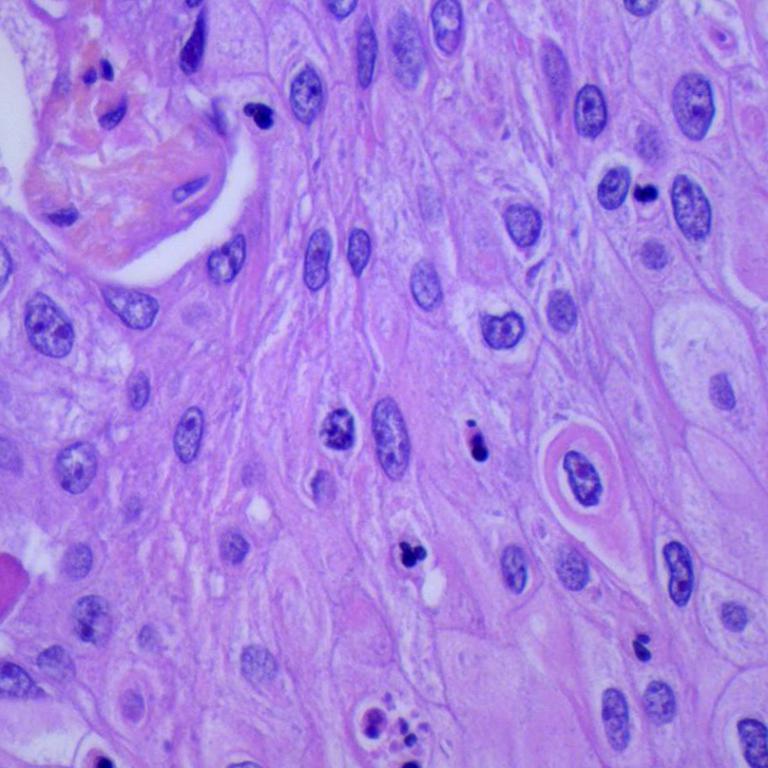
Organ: lung
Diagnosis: squamous carcinomas